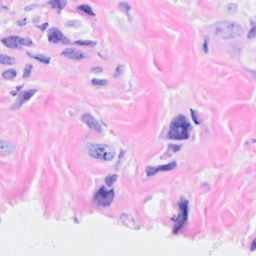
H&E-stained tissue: Breast